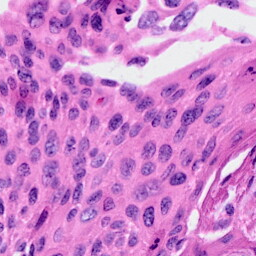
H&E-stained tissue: Cervix